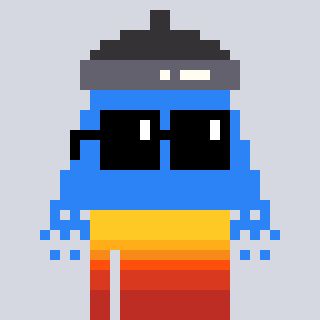
a pixel art character with square black sunglasses, a shower-shaped head and a teal-colored body on a cool background